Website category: sports
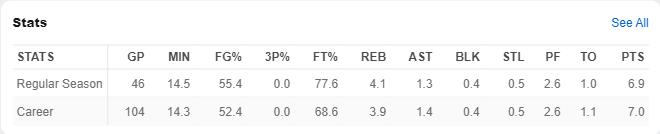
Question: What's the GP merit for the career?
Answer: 104

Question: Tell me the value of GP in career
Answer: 104

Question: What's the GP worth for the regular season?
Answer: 46

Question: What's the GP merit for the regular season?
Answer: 46

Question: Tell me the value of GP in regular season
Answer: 46

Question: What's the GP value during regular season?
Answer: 46

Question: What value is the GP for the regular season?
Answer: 46

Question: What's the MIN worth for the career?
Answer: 14.3

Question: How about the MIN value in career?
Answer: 14.3

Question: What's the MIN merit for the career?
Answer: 14.3

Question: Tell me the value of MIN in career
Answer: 14.3

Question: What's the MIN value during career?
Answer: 14.3

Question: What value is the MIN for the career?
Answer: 14.3

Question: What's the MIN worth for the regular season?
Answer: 14.5

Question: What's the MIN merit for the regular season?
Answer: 14.5

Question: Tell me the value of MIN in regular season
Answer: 14.5

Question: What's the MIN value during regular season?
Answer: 14.5

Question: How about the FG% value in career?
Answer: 52.4

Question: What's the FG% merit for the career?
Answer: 52.4

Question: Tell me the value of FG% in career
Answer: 52.4

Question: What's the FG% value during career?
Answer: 52.4

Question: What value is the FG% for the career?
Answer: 52.4

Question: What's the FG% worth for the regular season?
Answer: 55.4

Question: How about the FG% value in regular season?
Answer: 55.4

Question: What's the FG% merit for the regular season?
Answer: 55.4

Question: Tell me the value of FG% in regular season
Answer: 55.4

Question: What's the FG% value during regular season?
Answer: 55.4

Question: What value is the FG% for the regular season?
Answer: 55.4

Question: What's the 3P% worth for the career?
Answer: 0.0

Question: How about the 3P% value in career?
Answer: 0.0

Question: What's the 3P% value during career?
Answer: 0.0

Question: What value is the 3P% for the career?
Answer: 0.0

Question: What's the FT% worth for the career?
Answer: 68.6

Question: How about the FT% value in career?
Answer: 68.6

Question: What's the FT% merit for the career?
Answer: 68.6

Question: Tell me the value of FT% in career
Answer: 68.6

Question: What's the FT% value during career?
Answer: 68.6

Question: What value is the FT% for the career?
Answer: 68.6

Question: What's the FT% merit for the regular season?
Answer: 77.6

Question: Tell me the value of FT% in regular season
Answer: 77.6

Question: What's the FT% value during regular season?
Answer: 77.6

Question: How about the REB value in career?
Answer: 3.9

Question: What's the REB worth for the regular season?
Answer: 4.1

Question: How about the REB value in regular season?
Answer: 4.1

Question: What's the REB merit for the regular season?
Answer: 4.1

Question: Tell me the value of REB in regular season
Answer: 4.1

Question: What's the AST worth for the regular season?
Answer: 1.3

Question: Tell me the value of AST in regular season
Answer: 1.3

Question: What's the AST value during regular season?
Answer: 1.3

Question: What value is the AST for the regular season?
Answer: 1.3

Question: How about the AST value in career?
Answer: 1.4

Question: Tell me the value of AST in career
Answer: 1.4

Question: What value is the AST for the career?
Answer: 1.4

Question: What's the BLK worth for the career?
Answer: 0.4

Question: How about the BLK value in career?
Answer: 0.4

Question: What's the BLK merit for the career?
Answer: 0.4

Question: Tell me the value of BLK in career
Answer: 0.4

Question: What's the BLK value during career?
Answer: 0.4

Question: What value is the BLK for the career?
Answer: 0.4

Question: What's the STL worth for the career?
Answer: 0.5

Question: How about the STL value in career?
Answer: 0.5

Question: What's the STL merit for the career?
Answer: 0.5

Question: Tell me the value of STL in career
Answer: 0.5

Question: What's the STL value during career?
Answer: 0.5